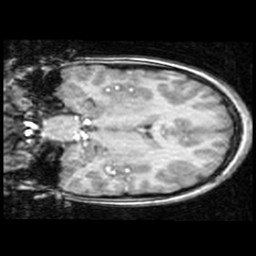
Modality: T1w
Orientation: coronal
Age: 9
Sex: male
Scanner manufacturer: ge
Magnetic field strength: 1.5 T
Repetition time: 0.03333 s
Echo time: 0.008 s